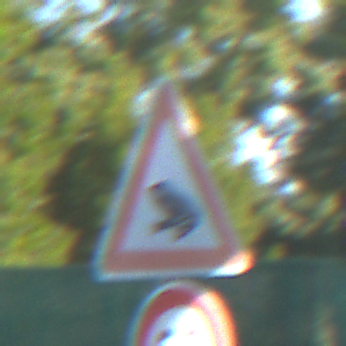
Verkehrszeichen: AmphibienwanderungRechts
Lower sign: Geschwindigkeit20
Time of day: MorningAfternoon
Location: Outdoor (Urban)
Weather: Clear
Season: NotSpecified
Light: Natural